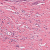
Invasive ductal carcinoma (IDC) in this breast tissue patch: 0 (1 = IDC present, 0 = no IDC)